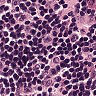
Metastatic tissue present: no